如图是一块四边形绿化园地，四角都做有直径为 $1m$ 的圆形喷水池，则这 \\
四个喷水池占去的绿化园地（阴影部分）的面积为（ ）

% --- 选项部分 ---
\noindent A. \ $\pi \ m^2$ \quad\quad\quad\quad B. \ $0.5 \ \pi \ m^2$ \quad\quad\quad\quad C. \ $0.25 \ \pi \ m^2$ \quad\quad\quad\quad D. \ 不能确定
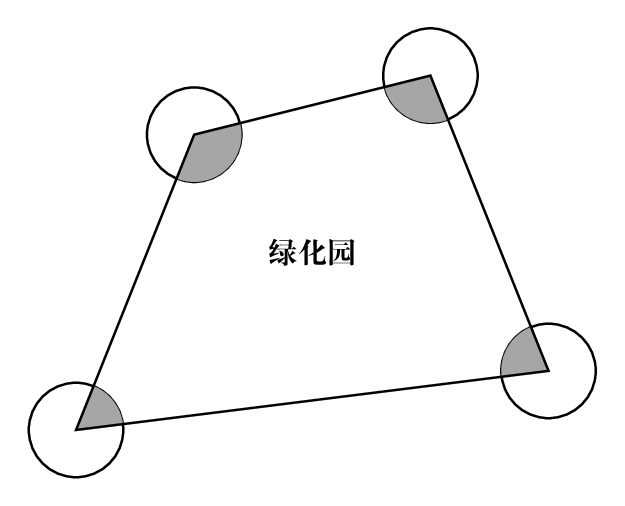
【解答】

\noindent \textbf{解：} 由于四边形的内角和是 $360^\circ$，
所以阴影部分 4 个扇形可以拼成直径为 1m 的圆，
因此面积为：$\pi \times \left(\dfrac{1}{2}\right)^2 = \dfrac{1}{4}\pi = 0.25\pi \ (\mathrm{m}^2)$，
故选：\textbf{C}．